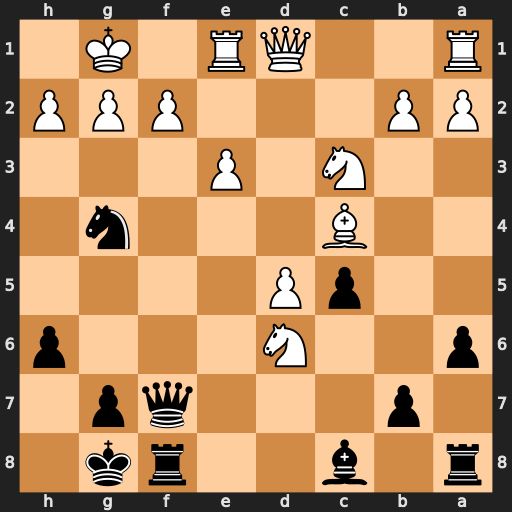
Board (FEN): r1b2rk1/1p3qp1/p2N3p/2pP4/2B3n1/2N1P3/PP3PPP/R2QR1K1
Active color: b
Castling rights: -
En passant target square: -
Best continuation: Qxf2+ Kh1 Qh4